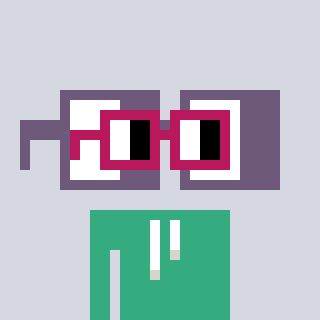
a pixel art character with square dark red glasses, a glasses-shaped head and a teal-colored body on a cool background